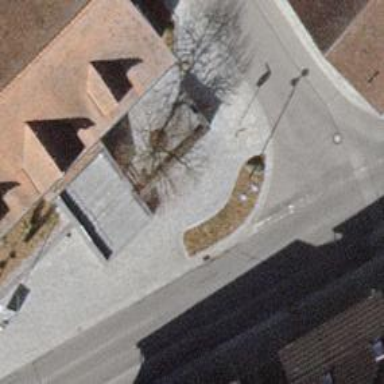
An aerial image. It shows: Bench for seating.